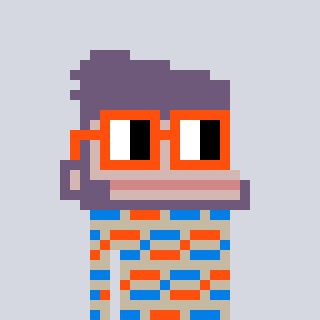
a pixel art character with square orange glasses, a ape-shaped head and a bege-colored body on a cool background